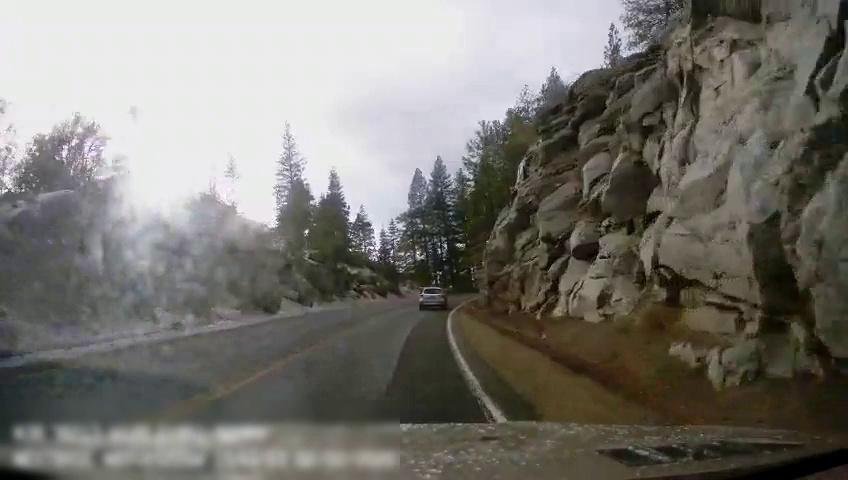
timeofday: Day
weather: Sunny
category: Drivable Space
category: Vehicles | SUV
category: Lanes | Alternate Lane
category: Lanes | Current Lane
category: Lanes | Opposite Lane